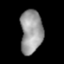
Tissue: lung
Cell type: Epithelial cells
Senescence score: 0.1613
Nuclear area (px): 956
Mean DAPI intensity: 152.064